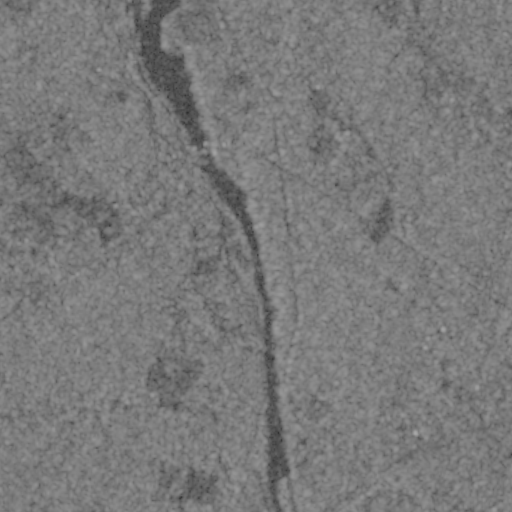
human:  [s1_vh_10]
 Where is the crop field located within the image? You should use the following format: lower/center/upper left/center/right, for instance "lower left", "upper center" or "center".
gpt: The crop field is located in the lower center of the image.
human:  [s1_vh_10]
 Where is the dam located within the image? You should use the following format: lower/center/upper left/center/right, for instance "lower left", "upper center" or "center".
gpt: The dam is located in the upper center of the image.
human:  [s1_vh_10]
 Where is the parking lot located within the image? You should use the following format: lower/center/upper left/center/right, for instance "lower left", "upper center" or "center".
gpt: The parking lot is located in the upper right of the image.
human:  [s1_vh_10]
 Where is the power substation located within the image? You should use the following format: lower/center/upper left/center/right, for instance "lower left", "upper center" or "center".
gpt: The power substation is located in the upper center of the image.
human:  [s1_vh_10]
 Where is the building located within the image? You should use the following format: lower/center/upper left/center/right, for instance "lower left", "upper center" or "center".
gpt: There is no building in the image.

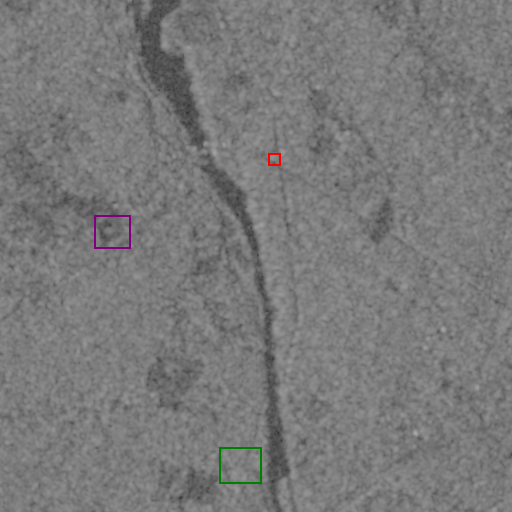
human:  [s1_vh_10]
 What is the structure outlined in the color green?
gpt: The structure outlined in green is a crop field.
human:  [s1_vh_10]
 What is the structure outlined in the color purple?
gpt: The structure outlined in purple is a park.
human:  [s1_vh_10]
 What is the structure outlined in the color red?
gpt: The structure outlined in red is a power substation.
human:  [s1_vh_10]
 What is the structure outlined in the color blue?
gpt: There is no blue outline.